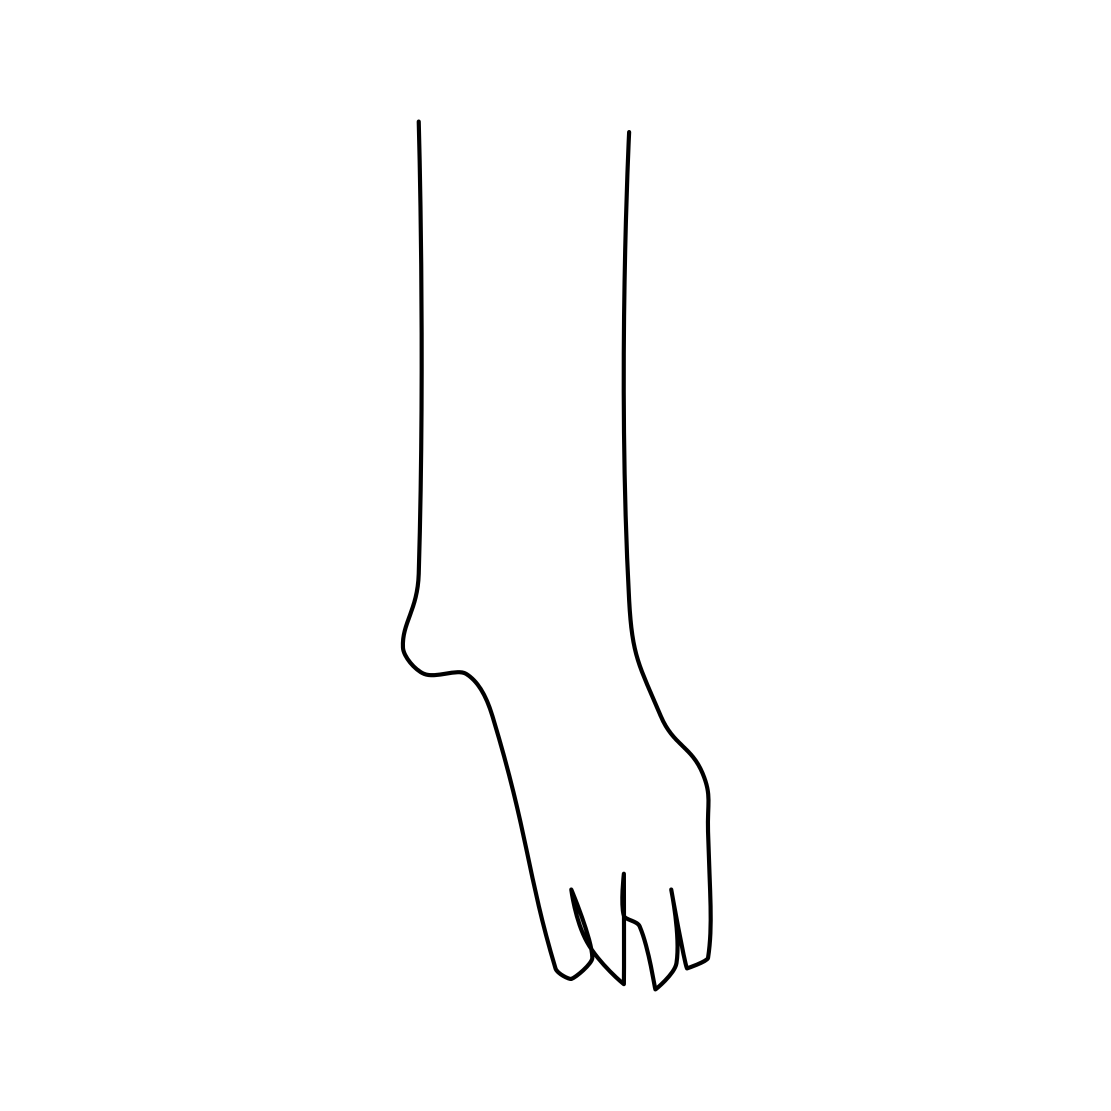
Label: foot